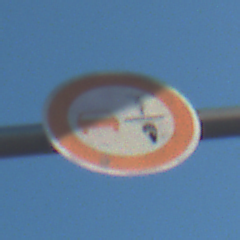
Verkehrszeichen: VerbotUeberholenEinspurigeFahrzeuge
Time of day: MorningAfternoon
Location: Outdoor (Urban)
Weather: Clear
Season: NotSpecified
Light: Natural